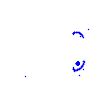
Particle: pion